This grayscale texture is a bearing vibration snapshot reshaped row-by-row into a square image. Diagnose the bearing from this image, choosing from: normal, inner_race, outer_race, ball.
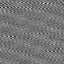
Answer: ball